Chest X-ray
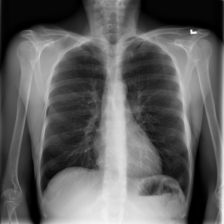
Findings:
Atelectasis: negative
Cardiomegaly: negative
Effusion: negative
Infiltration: negative
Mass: negative
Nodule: negative
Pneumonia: negative
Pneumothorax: negative
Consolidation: negative
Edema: negative
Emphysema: negative
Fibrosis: negative
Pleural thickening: negative
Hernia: negative